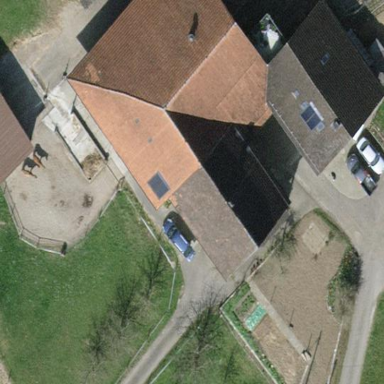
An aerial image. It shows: Farm with farmyard.